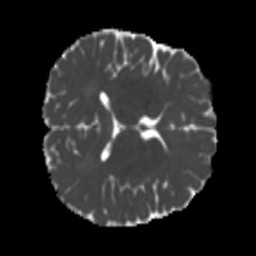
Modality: MD
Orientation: axial
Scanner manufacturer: siemens
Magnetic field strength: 3 T
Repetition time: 4 s
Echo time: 0.0594 s